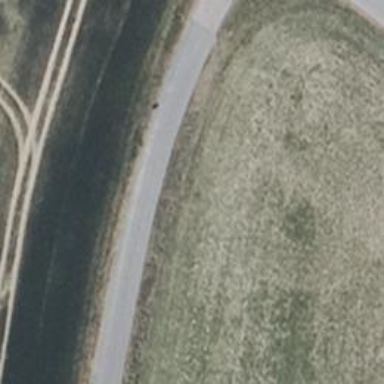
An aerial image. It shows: Unclassified road with smooth asphalt surface. The road has high-quality grade 1 tracktype.